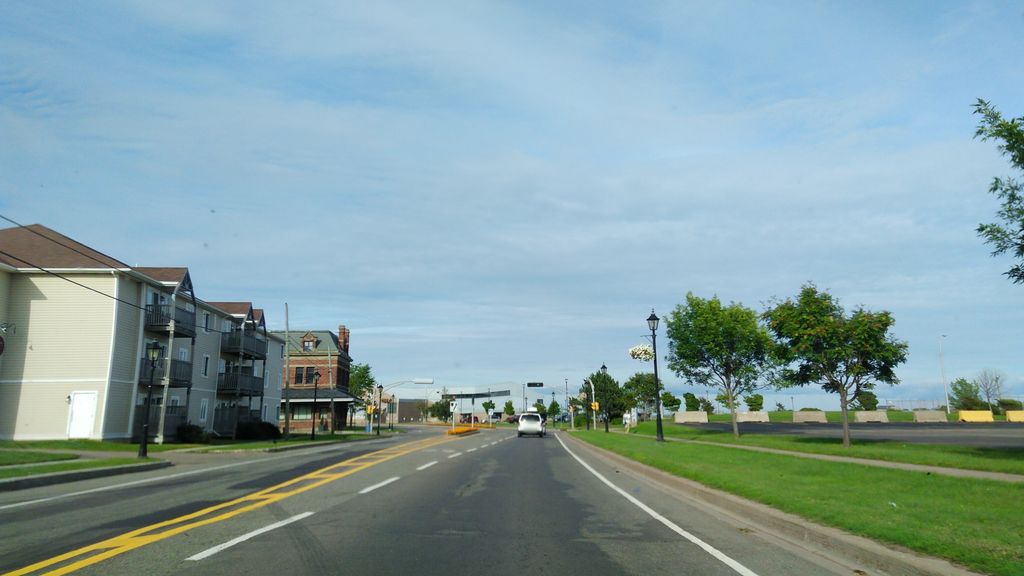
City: charlottetown